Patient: sex M, age 94
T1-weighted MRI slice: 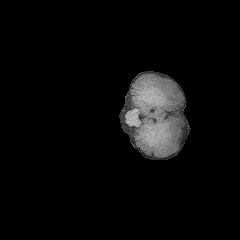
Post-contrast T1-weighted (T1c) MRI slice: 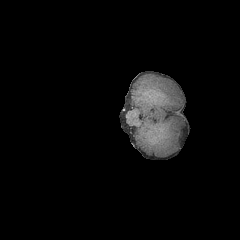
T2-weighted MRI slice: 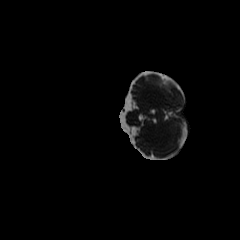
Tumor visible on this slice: no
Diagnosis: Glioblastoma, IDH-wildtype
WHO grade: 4